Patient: sex F, age 63
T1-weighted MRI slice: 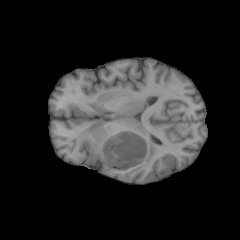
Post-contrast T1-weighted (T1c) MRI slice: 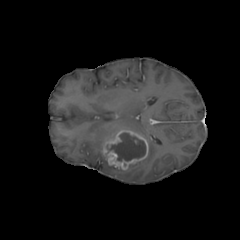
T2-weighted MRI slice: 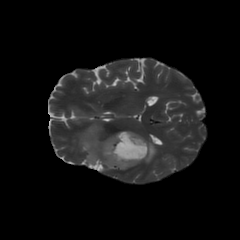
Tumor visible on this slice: yes
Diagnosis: Glioblastoma, IDH-wildtype
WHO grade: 4